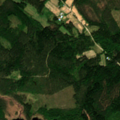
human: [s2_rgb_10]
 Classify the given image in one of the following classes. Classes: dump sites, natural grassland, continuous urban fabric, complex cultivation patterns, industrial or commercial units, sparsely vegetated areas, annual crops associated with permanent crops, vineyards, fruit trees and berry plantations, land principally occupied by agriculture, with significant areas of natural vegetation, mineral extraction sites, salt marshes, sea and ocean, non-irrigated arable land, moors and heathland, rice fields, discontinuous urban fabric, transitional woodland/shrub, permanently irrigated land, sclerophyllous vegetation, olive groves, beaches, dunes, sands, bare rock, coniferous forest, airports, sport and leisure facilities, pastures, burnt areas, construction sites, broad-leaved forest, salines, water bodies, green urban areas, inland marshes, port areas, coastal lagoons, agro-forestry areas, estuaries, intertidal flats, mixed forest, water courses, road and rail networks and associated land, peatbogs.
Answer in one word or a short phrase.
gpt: coniferous forest, mixed forest